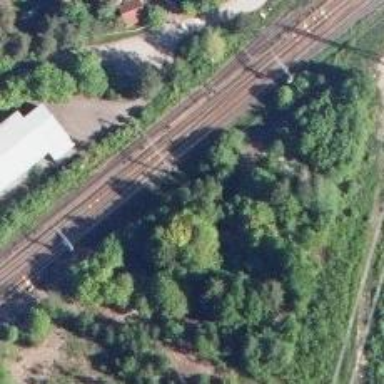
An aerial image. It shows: Disused railway spur line.